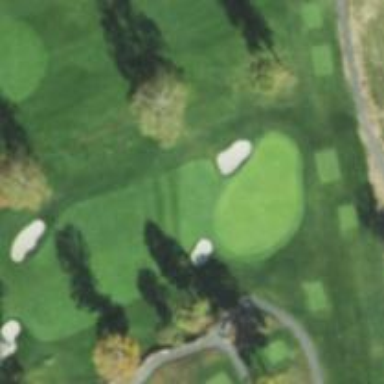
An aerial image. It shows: View of golf hole.